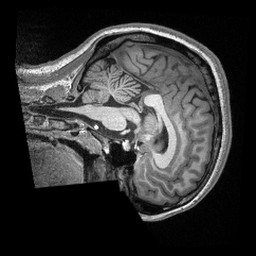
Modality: T1w
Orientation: sagittal
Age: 20
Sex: female
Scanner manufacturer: siemens
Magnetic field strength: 3 T
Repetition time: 2.3 s
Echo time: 0.00308 s